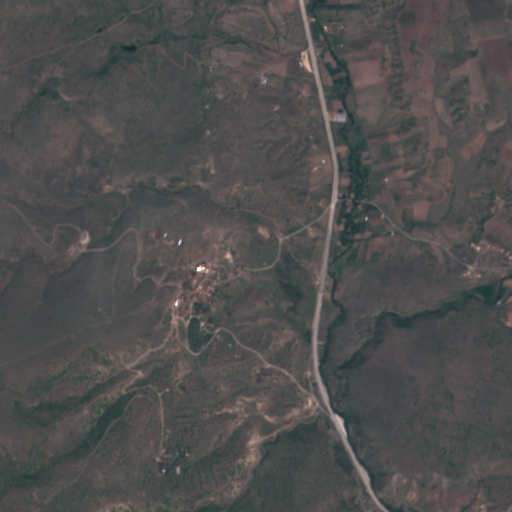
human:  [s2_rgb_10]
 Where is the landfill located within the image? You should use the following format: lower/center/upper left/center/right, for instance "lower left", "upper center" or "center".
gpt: The landfill is located in the center left of the image.
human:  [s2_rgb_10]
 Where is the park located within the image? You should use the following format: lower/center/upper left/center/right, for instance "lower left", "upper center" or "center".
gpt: The park is located in the lower center of the image.
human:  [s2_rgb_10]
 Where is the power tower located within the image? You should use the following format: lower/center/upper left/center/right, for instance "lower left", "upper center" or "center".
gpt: The power tower is located in the right of the image.
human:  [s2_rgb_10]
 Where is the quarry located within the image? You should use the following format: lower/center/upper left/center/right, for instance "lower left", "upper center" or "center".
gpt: The quarry is located in the center left of the image.
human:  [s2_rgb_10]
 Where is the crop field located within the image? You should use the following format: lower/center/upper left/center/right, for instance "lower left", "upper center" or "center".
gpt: There is no crop field in the image.